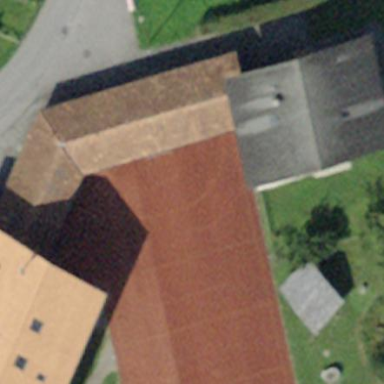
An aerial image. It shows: School building.